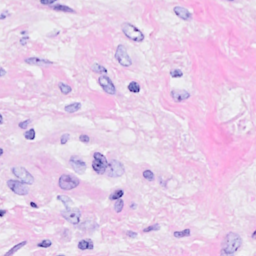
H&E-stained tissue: Breast